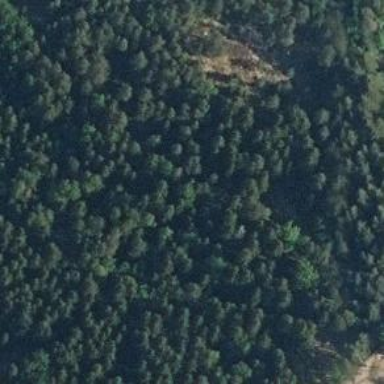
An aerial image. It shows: Cliff in nature.